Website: home-depot
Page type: review-order
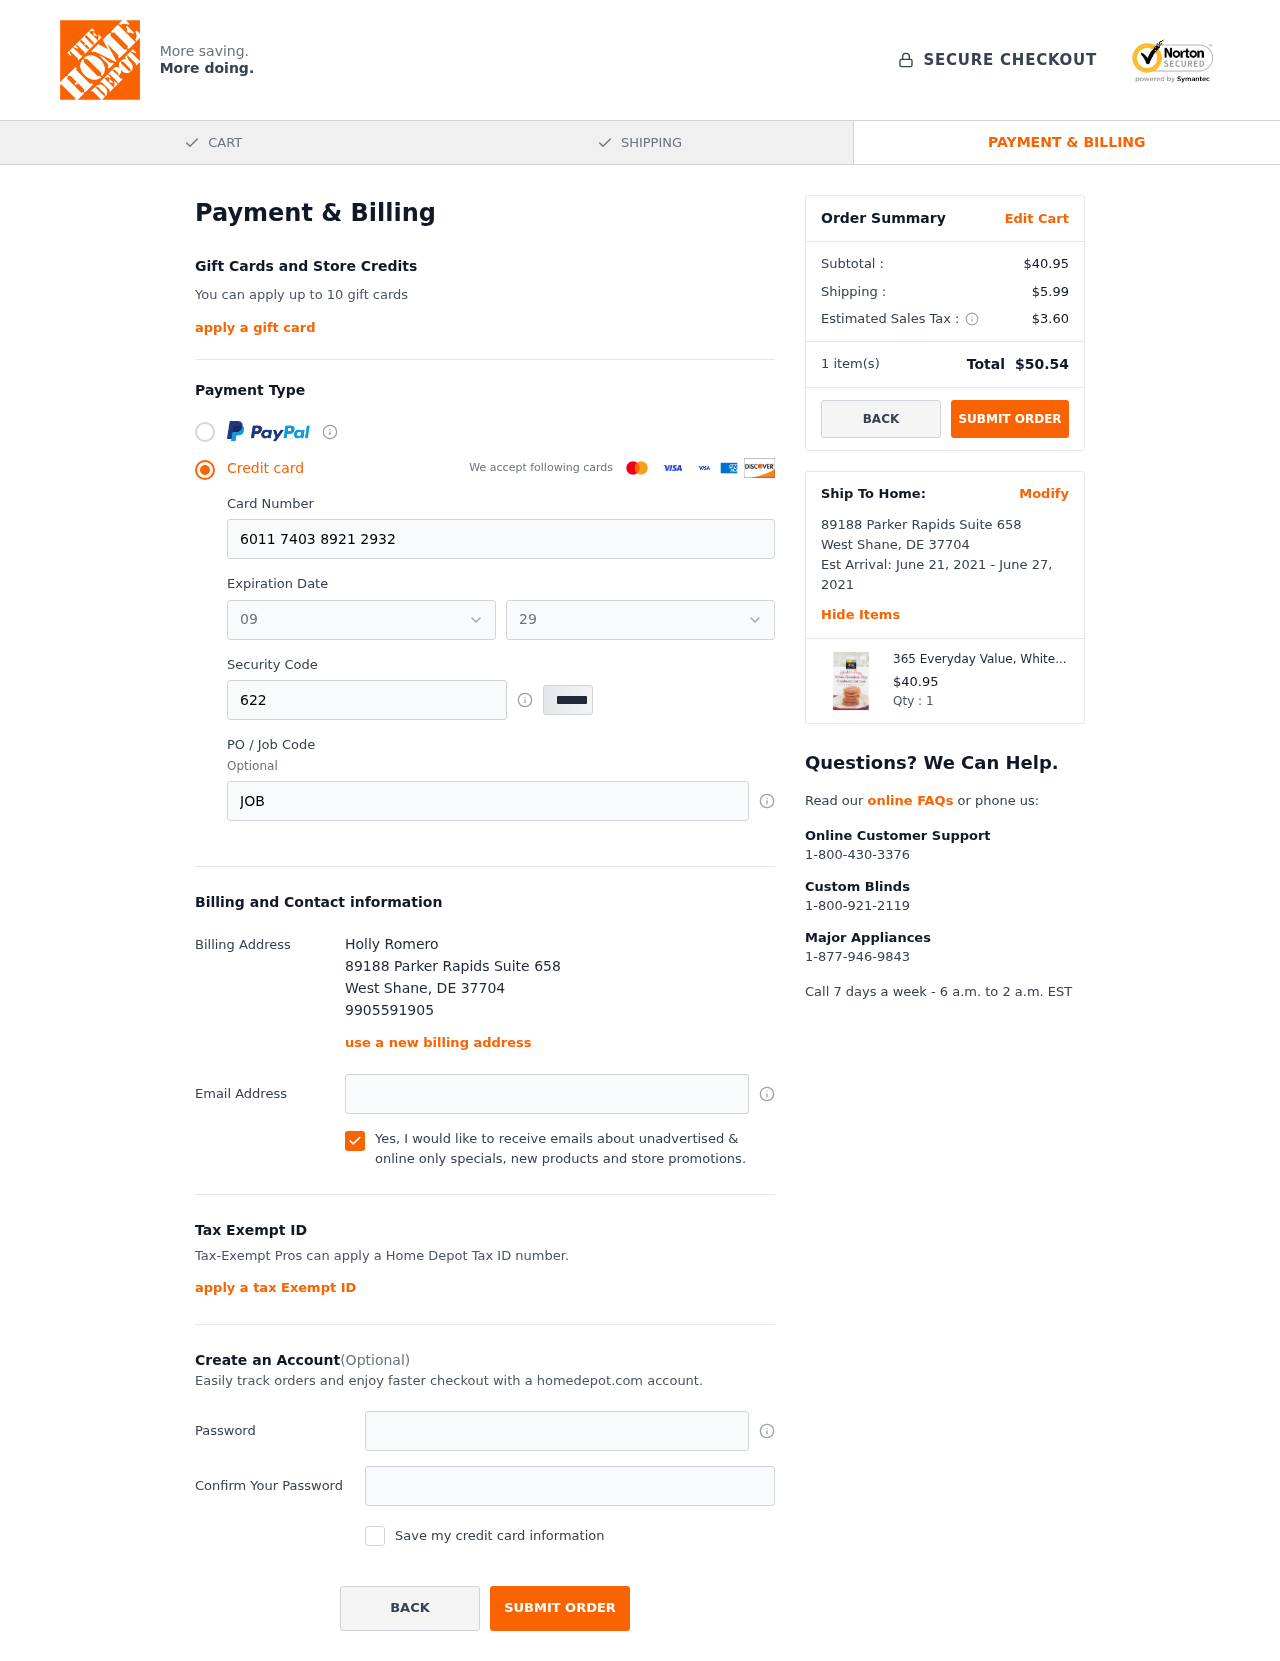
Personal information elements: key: PII_CARD_EXPIRY_MONTH
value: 09
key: PII_CARD_EXPIRY_YEAR
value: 29
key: PII_CITY
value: West Shane
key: PII_FULLNAME
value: Holly Romero
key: PII_PHONE
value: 9905591905
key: PII_POSTCODE
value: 37704
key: PII_STATE_ABBR
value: DE
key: PII_STREET
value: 89188 Parker Rapids Suite 658
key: PII_CARD_NUMBER
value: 6011 7403 8921 2932
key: PII_CARD_CVV
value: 622
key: PII_JOB_CODE
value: JOB-6374
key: PII_EMAIL
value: hromero@hotmail.com
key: PII_STREET2
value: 89188 Parker Rapids Suite 658
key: PII_POSTCODE2
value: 37704
Product elements: key: PRODUCT1_NAME
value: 365 Everyday Value, White Chocolate Chip Cranberry Oatmeal, Thin & Crispy Cookies, 7 oz
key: PRODUCT1_PRICE
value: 40.95
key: PRODUCT1_QUANTITY
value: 1
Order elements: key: ORDER_SUBTOTAL
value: $40.95
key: ORDER_SHIPPING_COST
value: $5.99
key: ORDER_TAX
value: $3.60
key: ORDER_NUM_ITEMS
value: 1
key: ORDER_TOTAL
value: $50.54
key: ORDER_SHIPPING_DATE
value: June 21, 2021
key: ORDER_DELIVERY_DATE
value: June 27, 2021